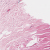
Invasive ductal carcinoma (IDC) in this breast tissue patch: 0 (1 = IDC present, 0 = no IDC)